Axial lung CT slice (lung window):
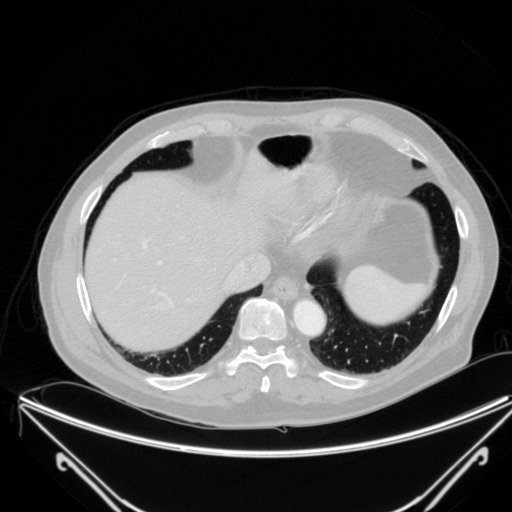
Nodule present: no